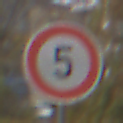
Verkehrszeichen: Geschwindigkeit5
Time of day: MorningAfternoon
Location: Outdoor (Nature)
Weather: Overcast
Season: Autumn
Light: Natural